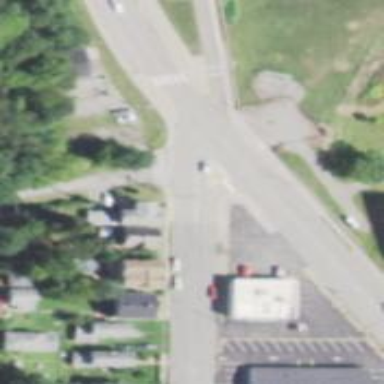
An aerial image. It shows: Left sidewalk along asphalt tertiary road.